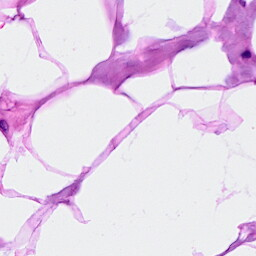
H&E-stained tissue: Breast